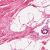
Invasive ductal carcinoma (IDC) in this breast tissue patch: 0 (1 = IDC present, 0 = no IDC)